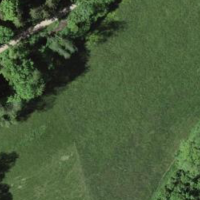
EUNIS habitat code: 52
Species observed at this site:
Fagus sylvatica